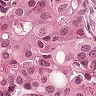
Metastatic tissue present: yes